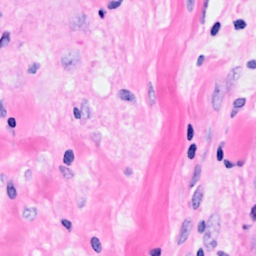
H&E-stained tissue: Breast